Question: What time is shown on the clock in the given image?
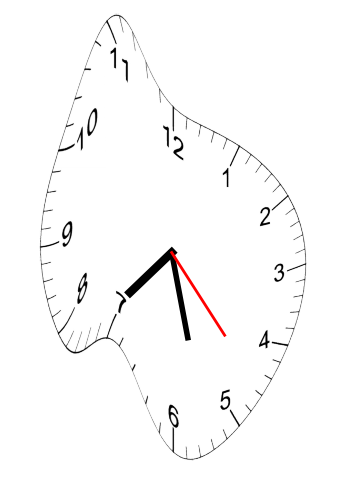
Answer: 07:27:23